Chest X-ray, PA view. Patient: 47 years old, sex F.
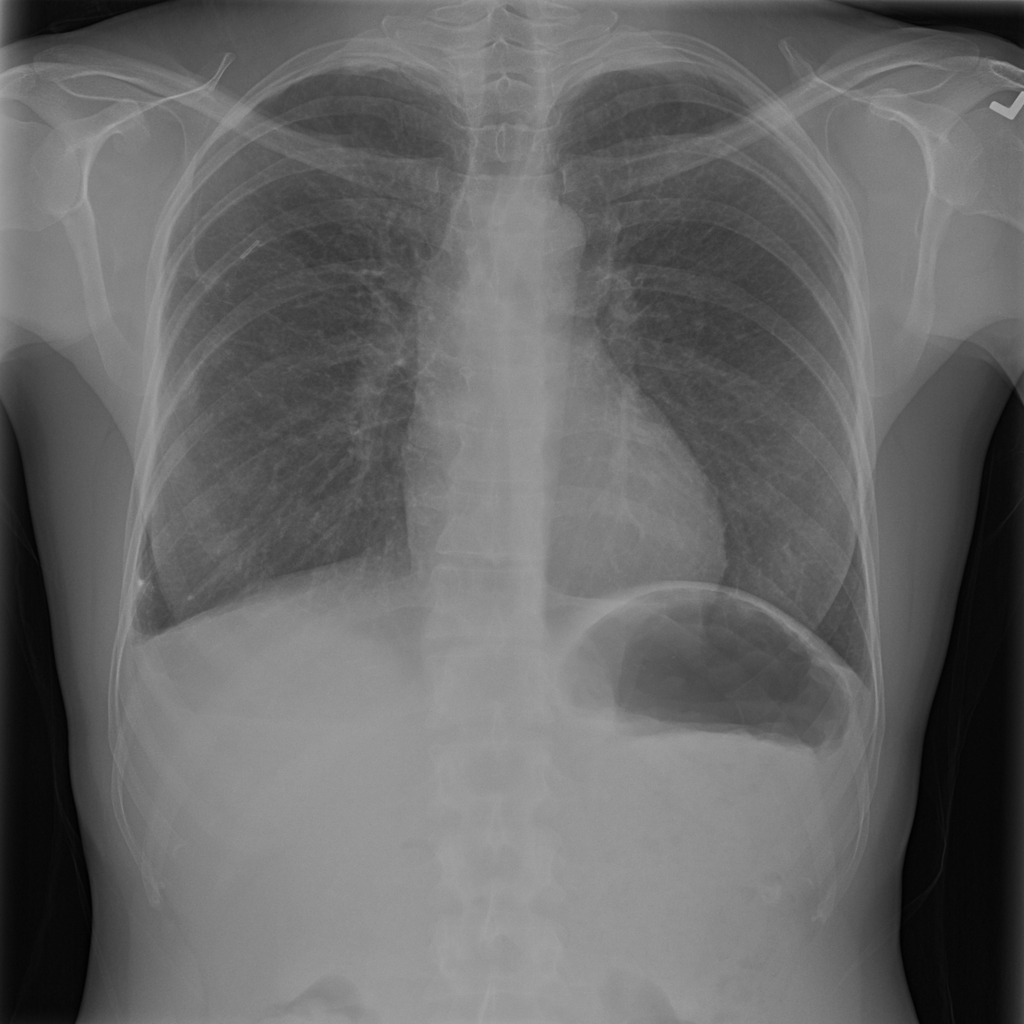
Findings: No Finding